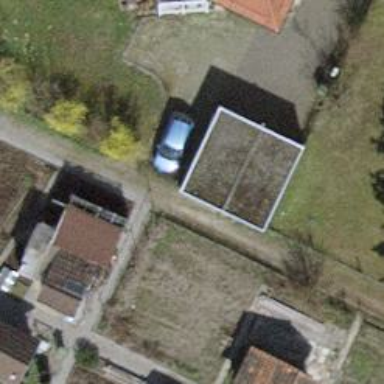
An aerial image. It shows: Group of garages.